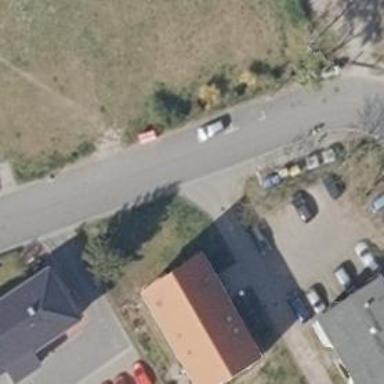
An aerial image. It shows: Asphalt road designated as living street.